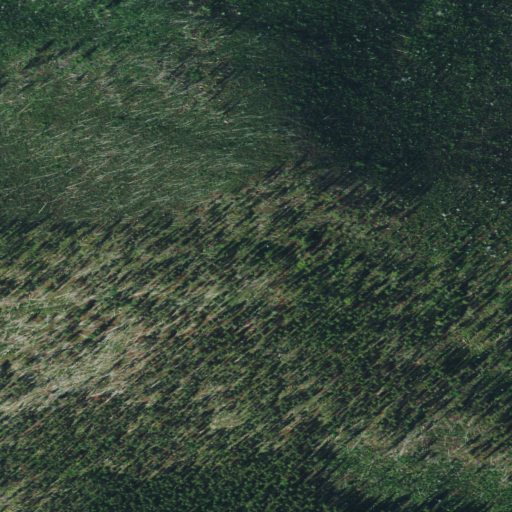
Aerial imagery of mountain in Montana named Double Mountain containing evergreen forest and shrub